Question: With a quick search over stackoverflow was not able to find anything so here is my question.
I am trying to write down the testing strategy for a application where two applications sync with each other every day to keep a huge amount of data in sync.

As its a huge amount of data I don't really want to cross check everything. But just want to do a random check every time a data sync happens. What should be the strategy here for such system?
I am thinking of this 2 approach.
1) Get a count of all data and cross check both are same
2) Choose a random 5 data entry and verify that their proprty are in sync.
Any suggestion would be great.
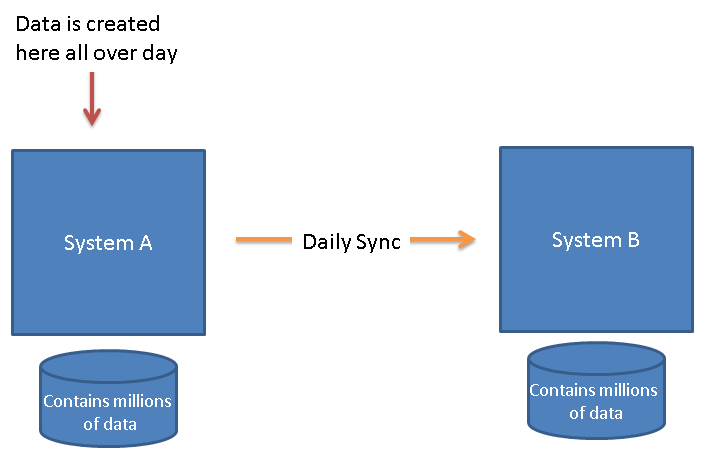
Answer: What you need is known as <URL>.
It seems your question is not about "how to test" what you are about to test but how to describe what you do and why you do that (based on the question I assume you need this explanation for yourself too...).
Adding SRM to your Test Strategy should describe:
- - - - - <URL>
Everything else comes to your mind and you feel it applies to your *current issue* in your *current system* with your *actual preferences*.